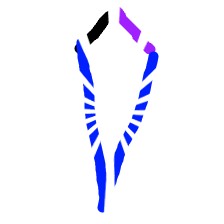
Shape: kite